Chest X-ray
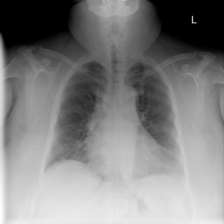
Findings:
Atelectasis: negative
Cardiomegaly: negative
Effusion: negative
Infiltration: negative
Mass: negative
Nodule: negative
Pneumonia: negative
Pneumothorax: negative
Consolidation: negative
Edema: negative
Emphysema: negative
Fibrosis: negative
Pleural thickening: negative
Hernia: negative